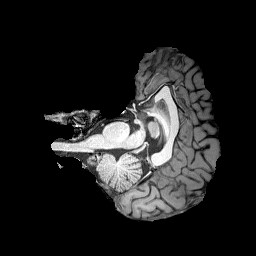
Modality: T1w
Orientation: axial
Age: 34
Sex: male
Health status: healthy